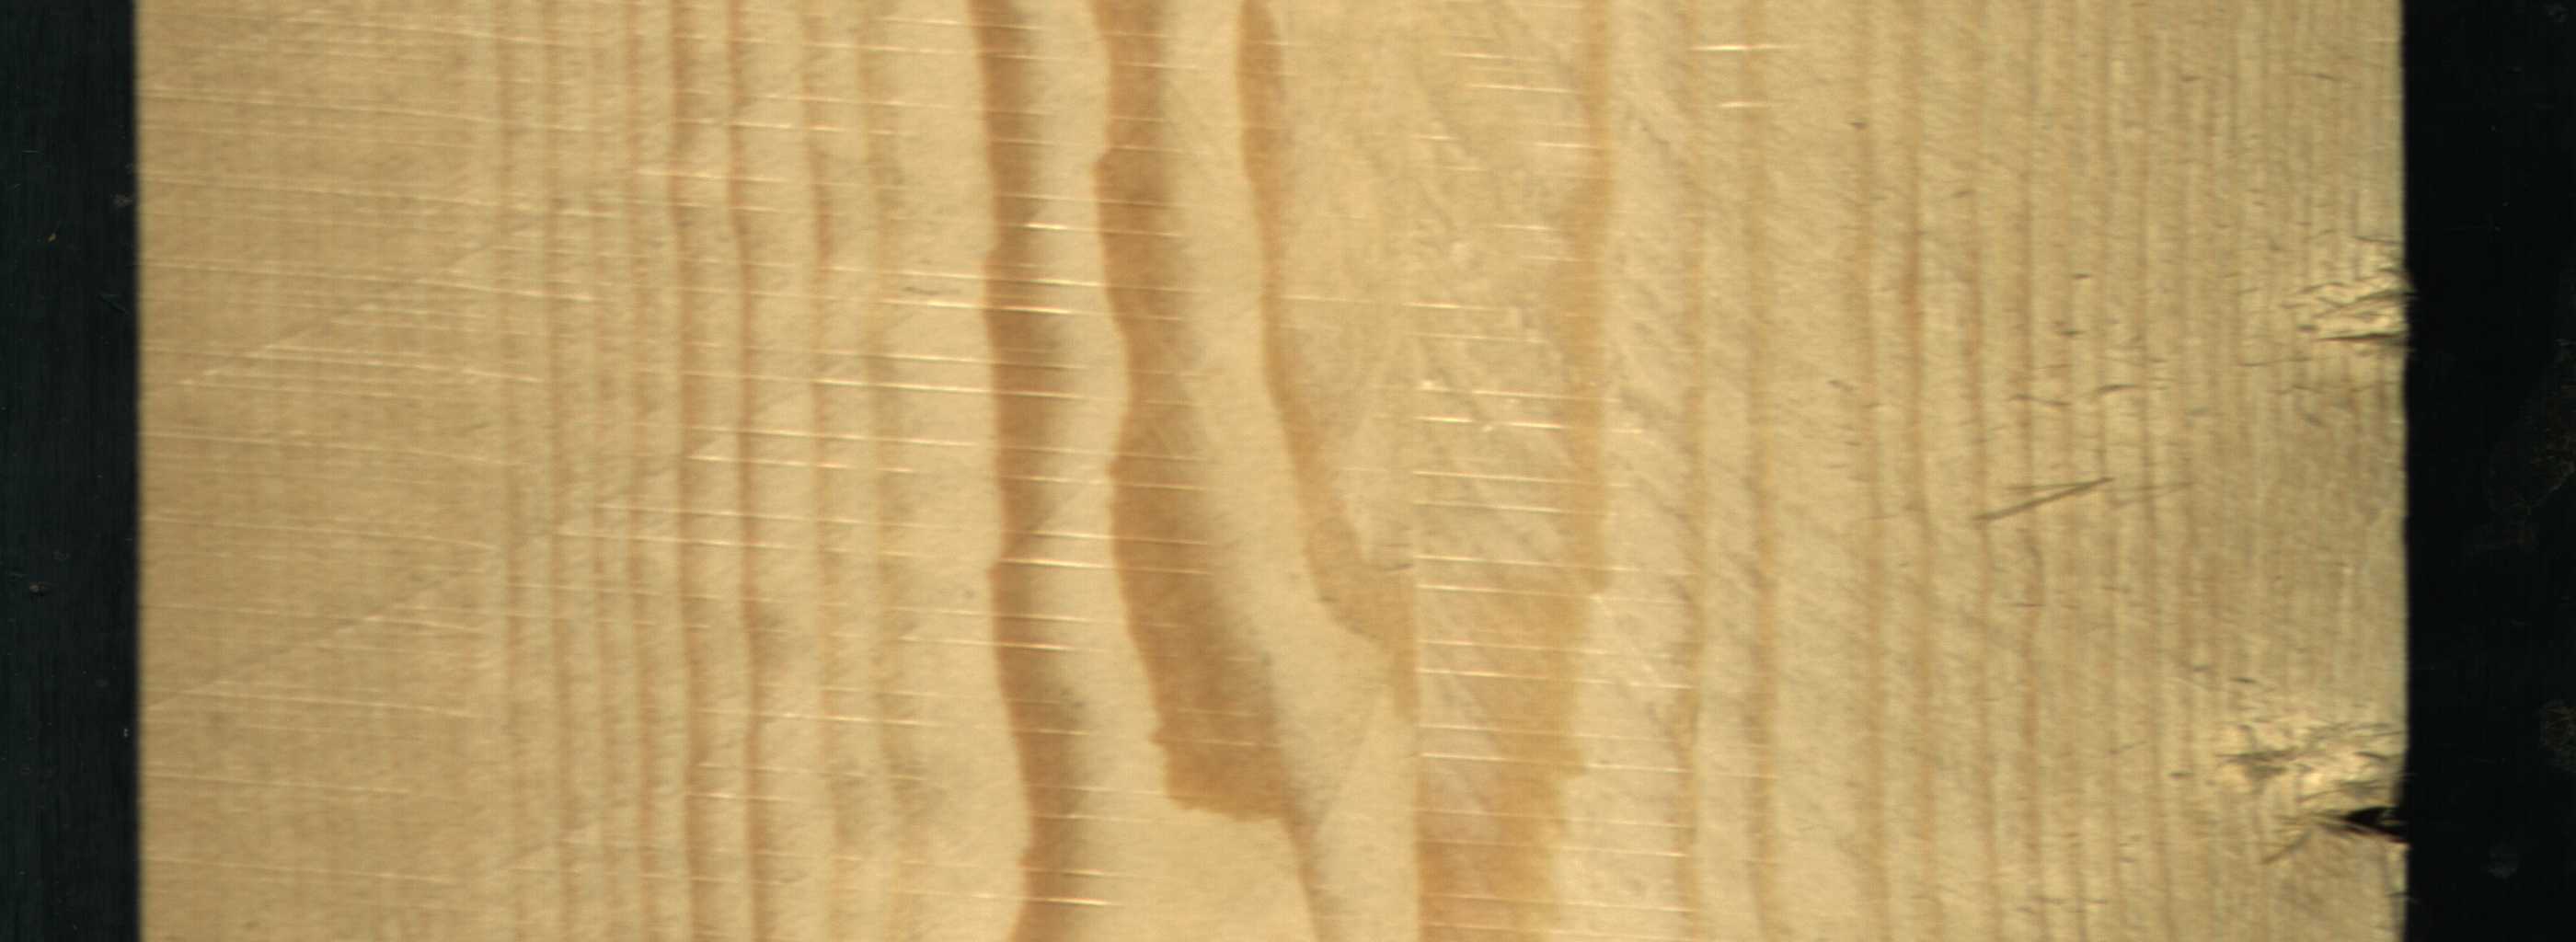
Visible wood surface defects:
Knot_missing